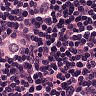
Metastatic tissue present: yes